Question: I'm trying to filter a contact list that contains each contact's name, company, email address, etc. As it currently is, the contacts are sorted by their company name and I have various contacts from the same company. I want to be able to have only one contact from each company.
Here's how the Google spreadsheet looks: . The company names appear in column G. Notice how "23andMe" appears several times? This is because the first 5 contacts work at 23andMe. I only want to have 1 of those contacts from that company in this list. Throughout the rest of the spreadsheet, I have numerous contacts at the same company.
How can I view only one contact per company? Should the formula hide the row if the cell in column G (the company column) is a duplicate of the cell above it? If so, what is this formula?
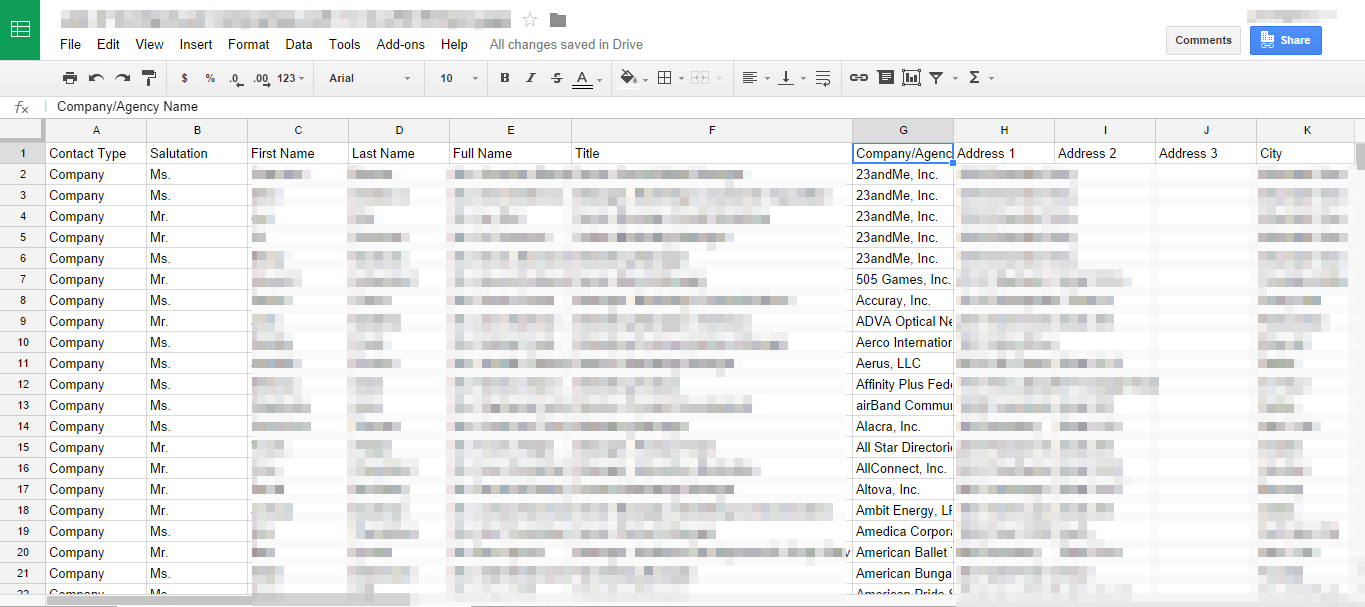
Answer: One method would be to use a helper column, and then apply the filter tool to the data. So something like this in row 1 of a spare column:
'=ArrayFormula(IF(ROW(G:G)=1,"Display",IFERROR(ROW(G:G)=MATCH(G:G,G:G,0))))'
which will apply TRUE and FALSE values according to whether that row should be hidden or not. Apply the filter (funnel icon second from the right on the toolbar) to the whole data set, and you can toggle the "Display" column to only displaying TRUE values.